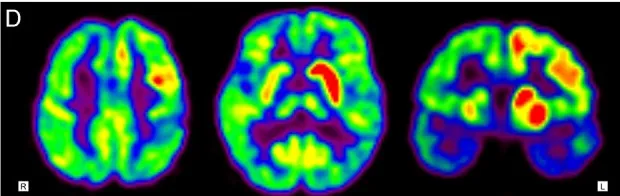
Neuroimaging findings in patient 1.
18F-FDG PET images.
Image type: radiology (pet)